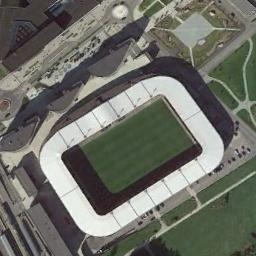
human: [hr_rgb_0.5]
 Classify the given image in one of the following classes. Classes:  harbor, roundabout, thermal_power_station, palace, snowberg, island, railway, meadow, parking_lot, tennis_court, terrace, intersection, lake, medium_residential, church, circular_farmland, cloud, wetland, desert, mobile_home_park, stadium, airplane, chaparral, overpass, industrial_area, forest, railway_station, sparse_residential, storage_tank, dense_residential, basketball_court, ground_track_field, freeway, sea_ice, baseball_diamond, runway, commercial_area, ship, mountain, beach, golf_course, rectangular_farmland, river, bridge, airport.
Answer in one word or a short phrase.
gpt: stadium